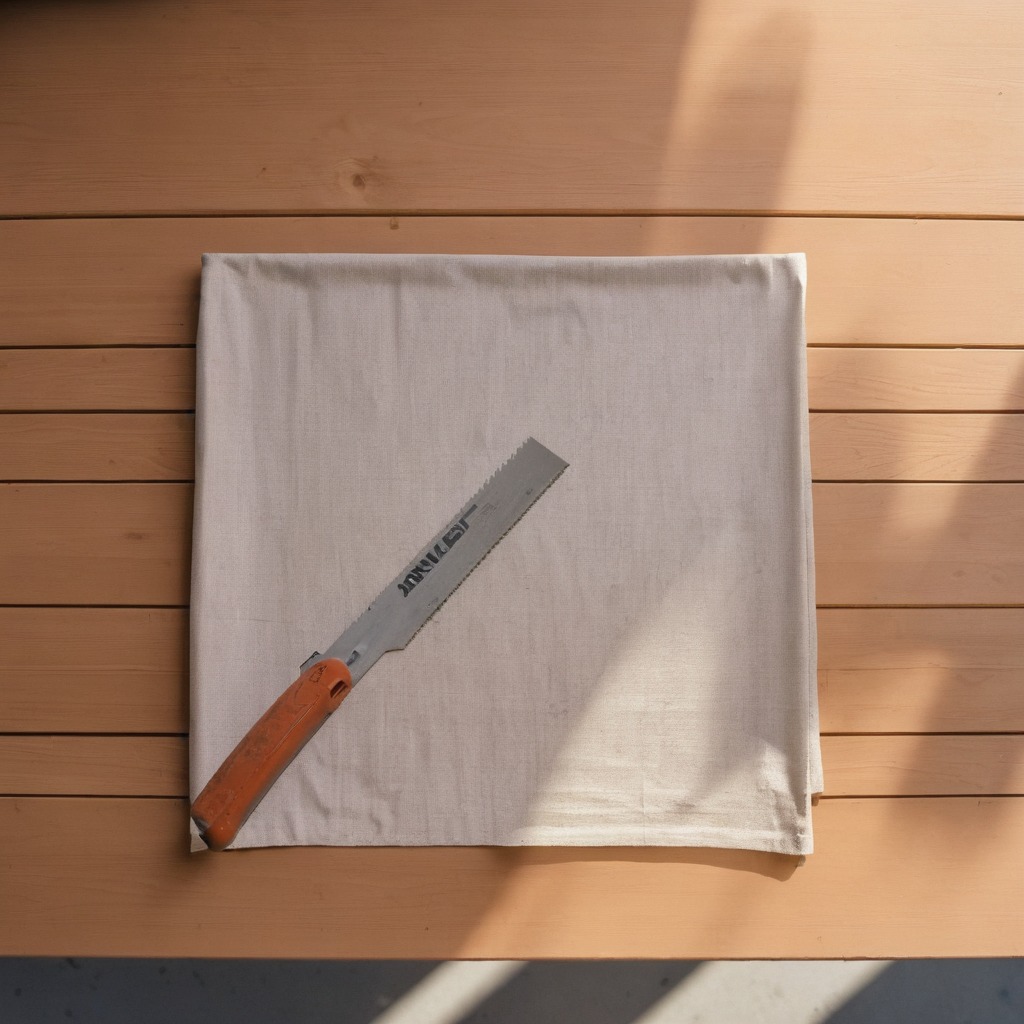
A metal saw lies on a wooden table in an outdoor workshop during daytime bright natural light soft shadows worn but beneath the cloth.